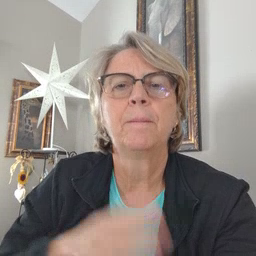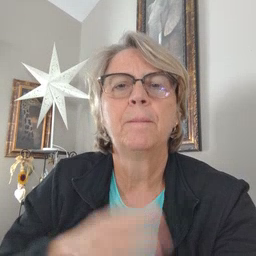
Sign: thirsty